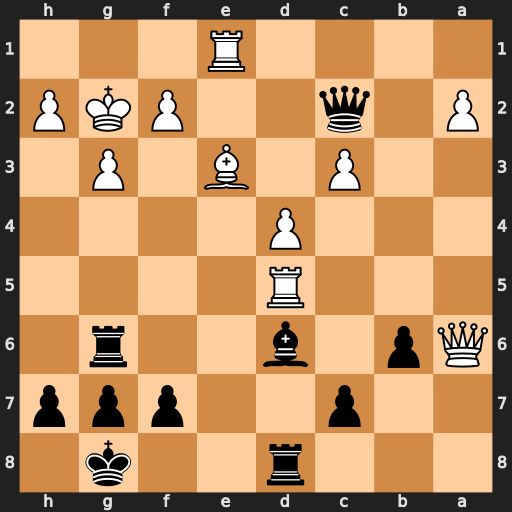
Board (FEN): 3r2k1/2p2ppp/Qp1b2r1/3R4/3P4/2P1B1P1/P1q2PKP/4R3
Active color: b
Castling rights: -
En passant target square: -
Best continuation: Qe4+ Kg1 Qxd5